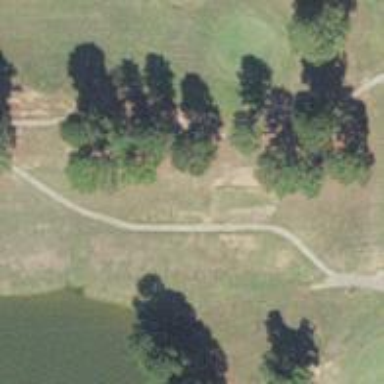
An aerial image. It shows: Path for golf carts.